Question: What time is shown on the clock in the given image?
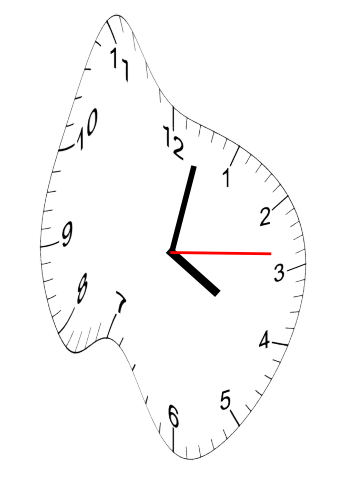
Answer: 04:02:14